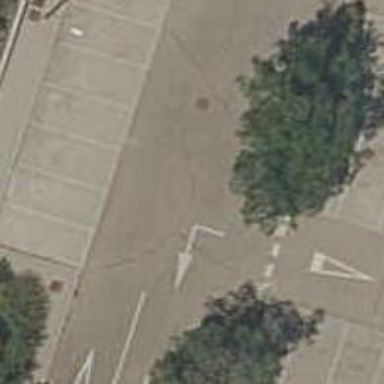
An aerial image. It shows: Parking aisle designated as service road.